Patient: sex M, age 47
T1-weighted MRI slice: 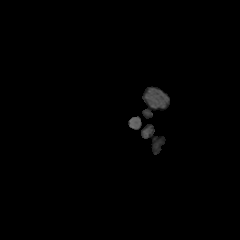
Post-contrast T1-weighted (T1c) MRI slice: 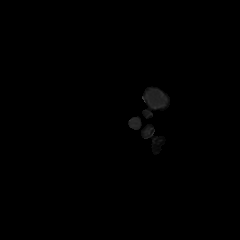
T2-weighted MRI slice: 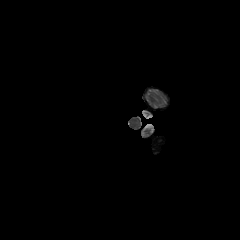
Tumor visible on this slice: no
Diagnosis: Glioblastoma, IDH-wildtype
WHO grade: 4